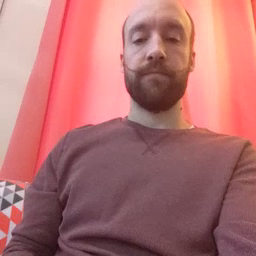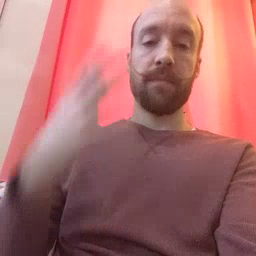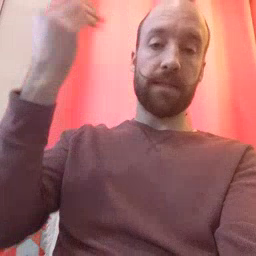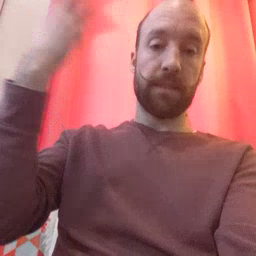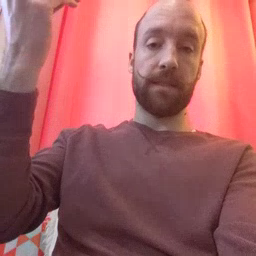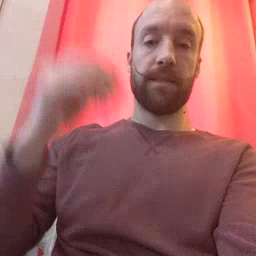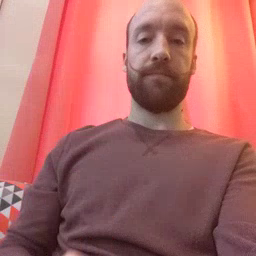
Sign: outside